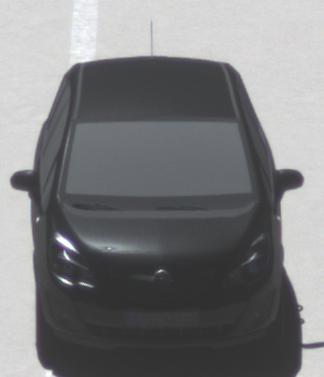
Make: Opel
Model: Meriva 1.4
Detailed model: Meriva (B)
Model produced from: 2010/05
Model produced until: 2013/11
Doors: 5
Color: black
Road condition: dry road
Daytime: midday
Contrast: high contrast